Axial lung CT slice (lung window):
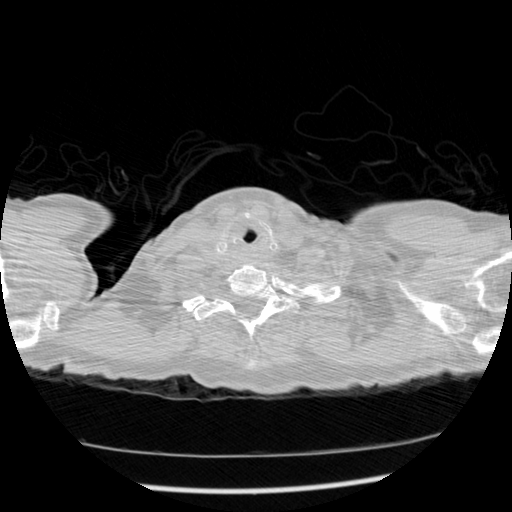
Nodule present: no